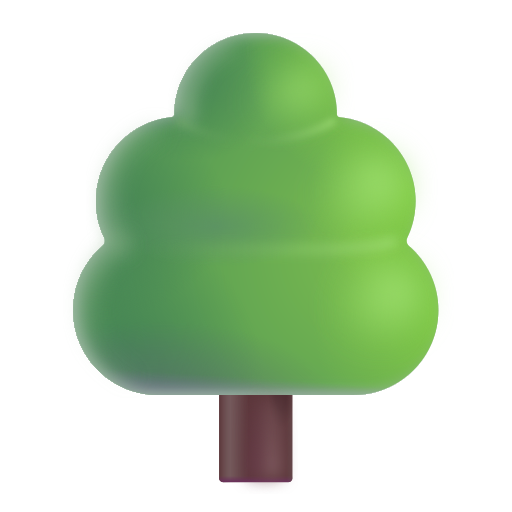
deciduous tree color